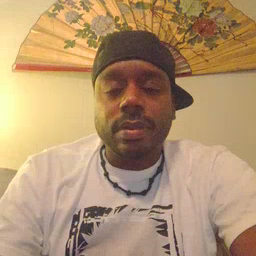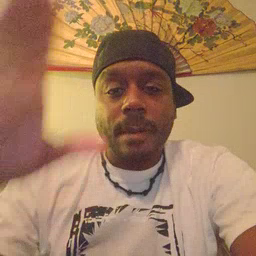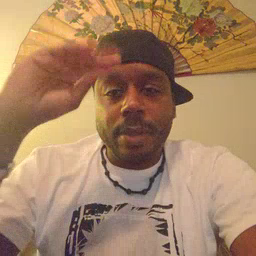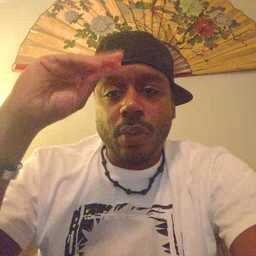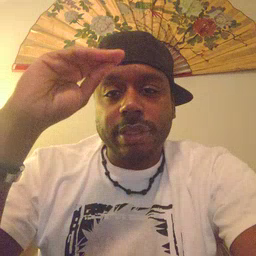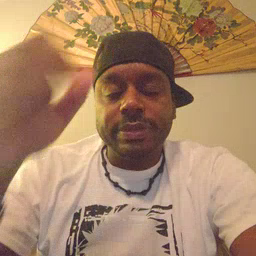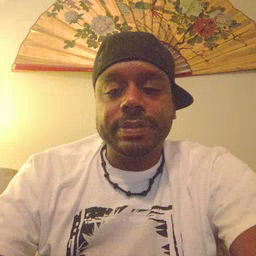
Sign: boy